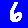
Digit: 6